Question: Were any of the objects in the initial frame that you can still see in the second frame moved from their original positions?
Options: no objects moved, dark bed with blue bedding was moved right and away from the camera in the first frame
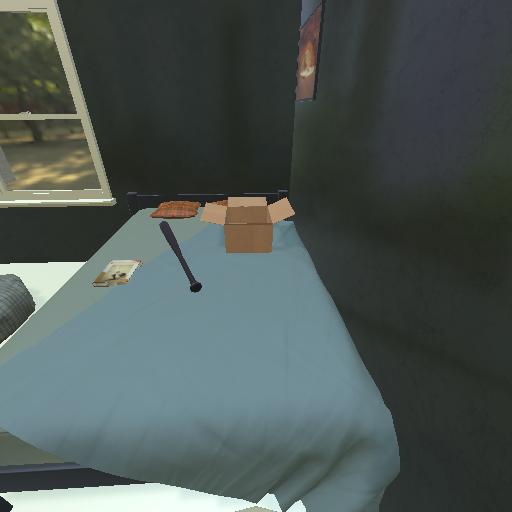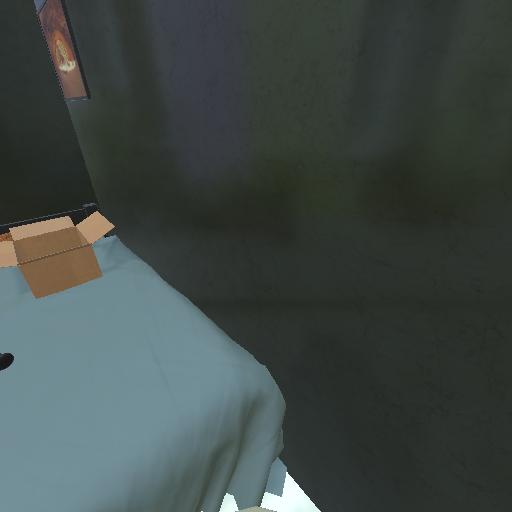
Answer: no objects moved